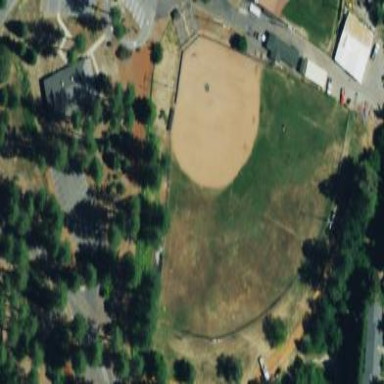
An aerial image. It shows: Baseball pitch for leisure land activities.